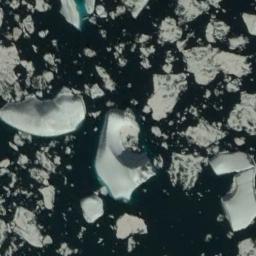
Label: sea_ice